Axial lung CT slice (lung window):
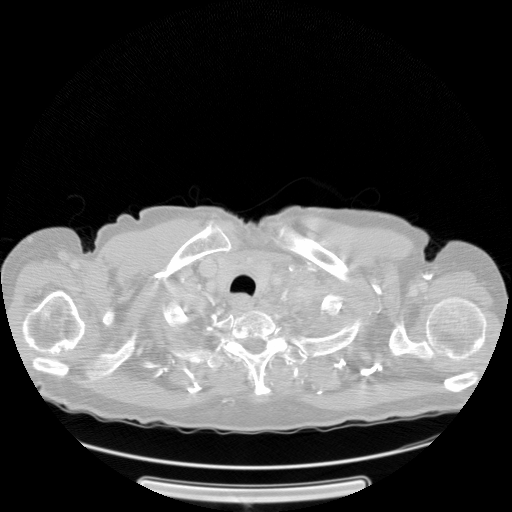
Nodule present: no